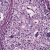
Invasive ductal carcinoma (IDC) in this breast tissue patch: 0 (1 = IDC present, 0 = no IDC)